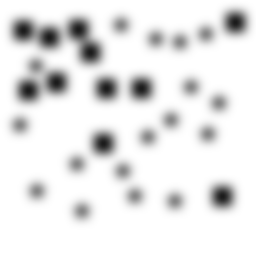
Squares: 11
Triangles: 0
Stars: 17
Total shapes: 28